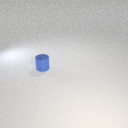
small blue metal cylinder